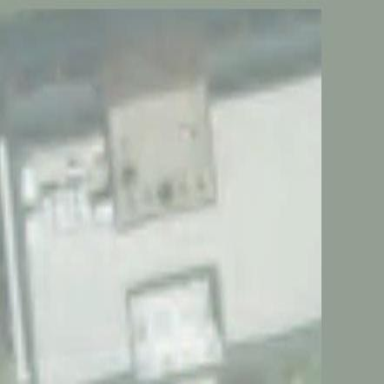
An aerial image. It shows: Building.